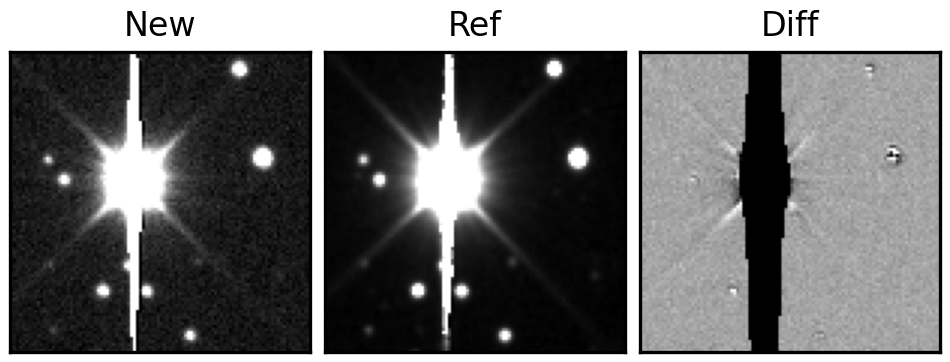
Label: bogus